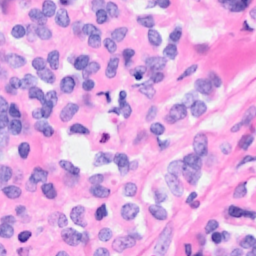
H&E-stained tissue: Breast